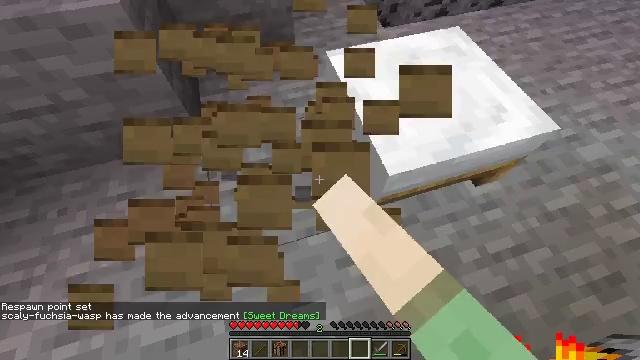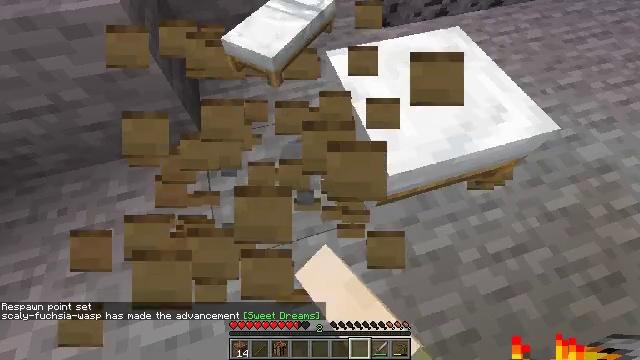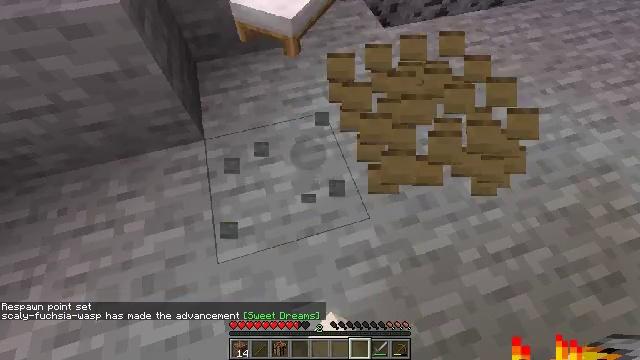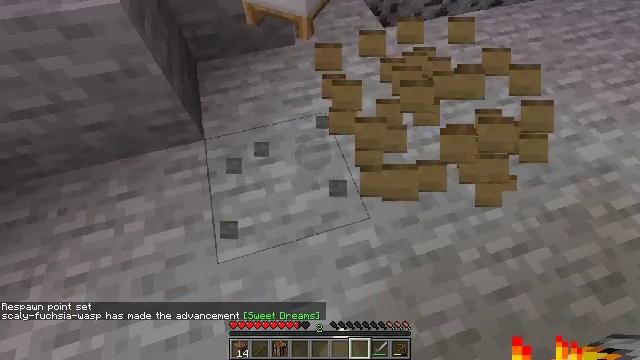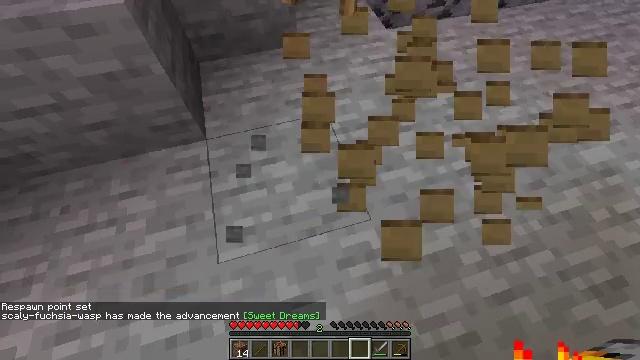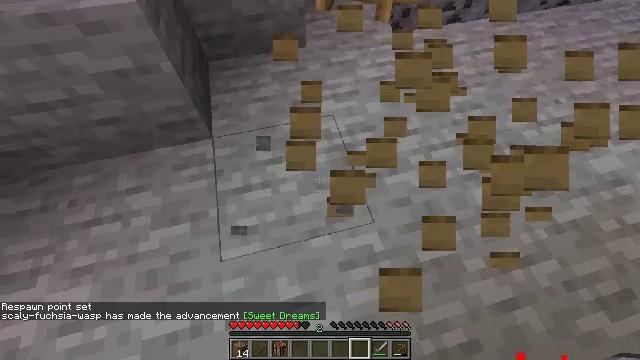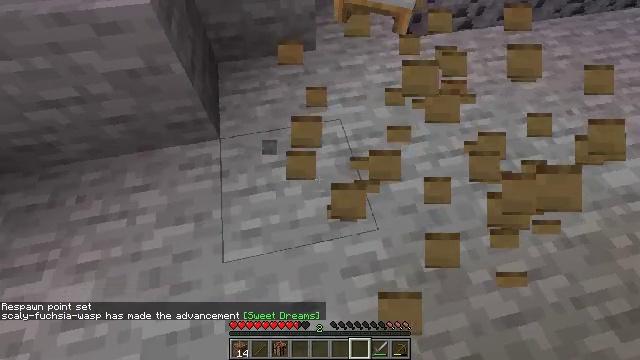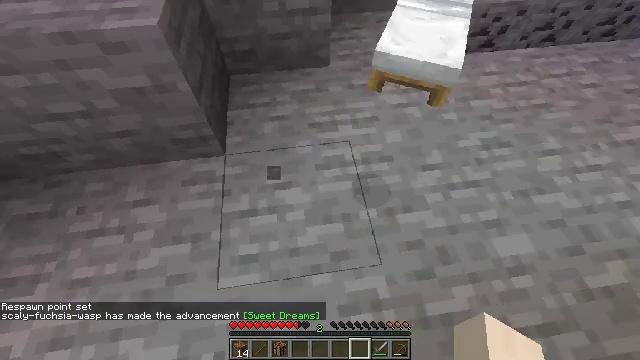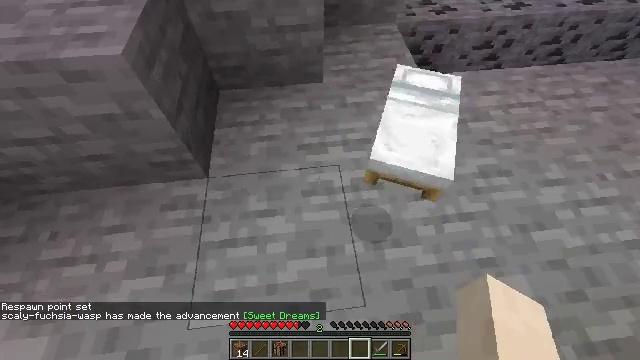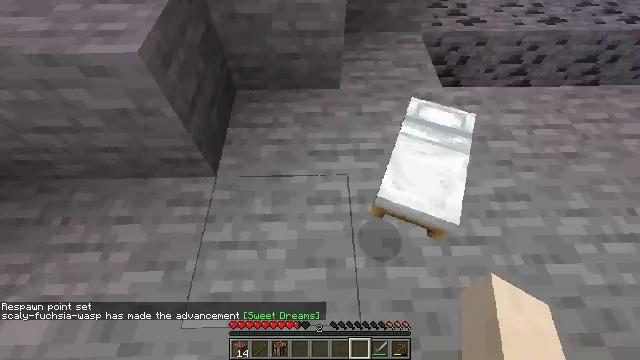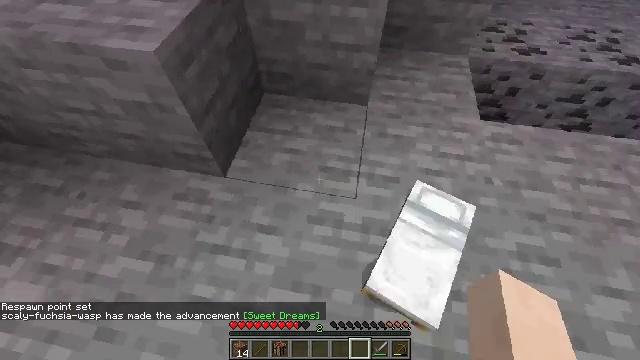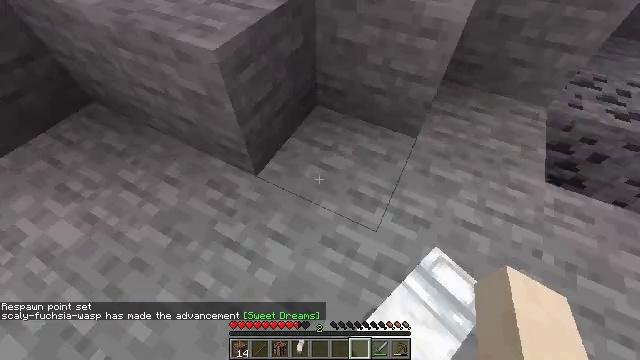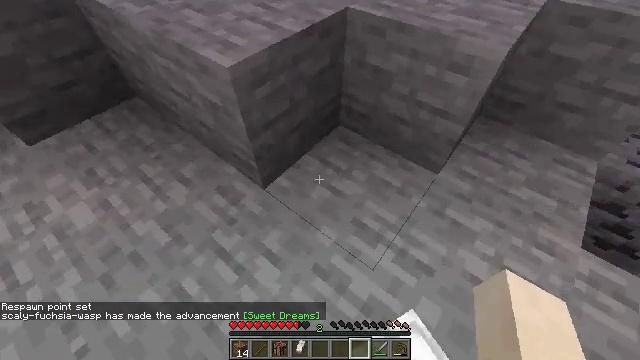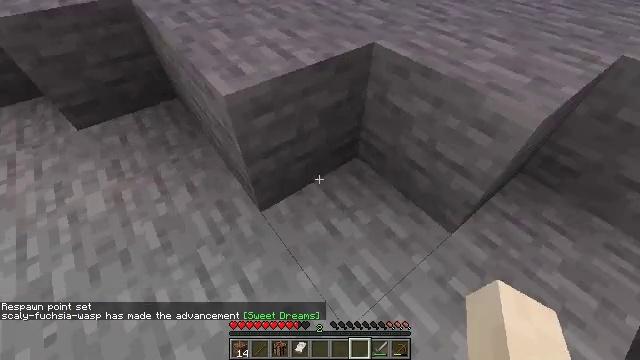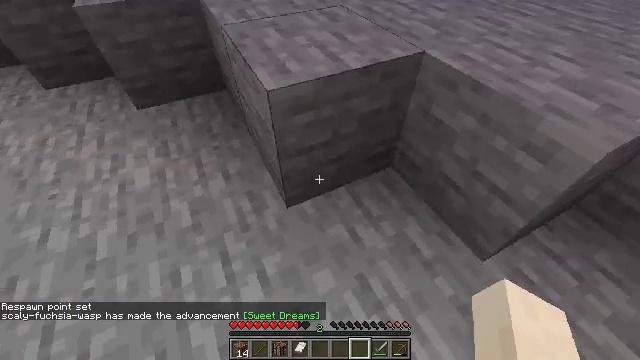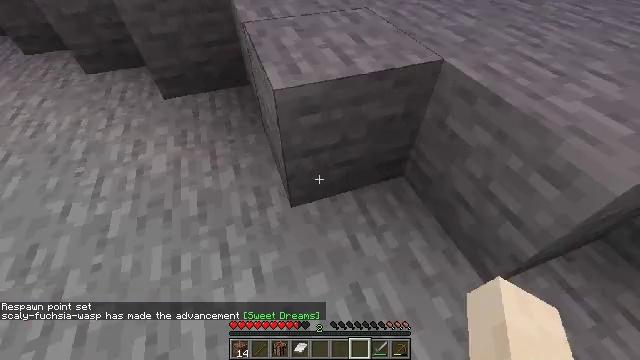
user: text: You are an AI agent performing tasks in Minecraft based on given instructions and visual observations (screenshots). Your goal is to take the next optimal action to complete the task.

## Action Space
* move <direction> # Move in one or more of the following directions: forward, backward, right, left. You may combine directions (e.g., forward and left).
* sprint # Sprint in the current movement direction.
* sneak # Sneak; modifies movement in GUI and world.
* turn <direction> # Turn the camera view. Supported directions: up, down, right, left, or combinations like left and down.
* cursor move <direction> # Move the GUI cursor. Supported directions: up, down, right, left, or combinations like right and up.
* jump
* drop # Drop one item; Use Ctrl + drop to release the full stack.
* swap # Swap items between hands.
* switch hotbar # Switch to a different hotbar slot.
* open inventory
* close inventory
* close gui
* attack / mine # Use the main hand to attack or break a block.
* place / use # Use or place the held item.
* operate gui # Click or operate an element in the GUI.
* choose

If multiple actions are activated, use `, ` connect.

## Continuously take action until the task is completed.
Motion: motion action
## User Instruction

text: Obtain cooked mutton by cooking raw mutton in a furnace.
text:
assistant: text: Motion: attack / mine
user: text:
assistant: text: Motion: attack / mine
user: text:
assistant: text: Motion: no_op
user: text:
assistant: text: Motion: no_op
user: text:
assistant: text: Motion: turn left
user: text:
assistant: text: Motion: move forward, turn left
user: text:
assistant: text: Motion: move forward and move right, turn left and up
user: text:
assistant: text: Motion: move forward and move right, turn left
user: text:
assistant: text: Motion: move forward and move right, turn left
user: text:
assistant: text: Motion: move forward and move right, turn left
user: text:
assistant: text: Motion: move forward and move right, turn left and up
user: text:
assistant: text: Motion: move forward and move right, turn left and up
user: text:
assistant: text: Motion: move forward and move right, turn left and up
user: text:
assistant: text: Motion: turn left
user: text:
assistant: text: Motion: turn left
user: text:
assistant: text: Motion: turn left
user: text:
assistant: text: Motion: turn left
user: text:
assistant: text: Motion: turn left
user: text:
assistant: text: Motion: turn left and up
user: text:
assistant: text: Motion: turn left and up
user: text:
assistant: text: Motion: no_op
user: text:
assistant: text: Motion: no_op
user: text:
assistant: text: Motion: turn down
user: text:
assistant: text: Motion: no_op
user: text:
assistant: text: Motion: turn down
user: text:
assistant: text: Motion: turn up
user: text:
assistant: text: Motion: turn right and up
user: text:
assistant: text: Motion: move forward, turn right and up
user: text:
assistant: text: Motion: move forward, turn right and up
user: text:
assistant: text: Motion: move forward, turn right and up